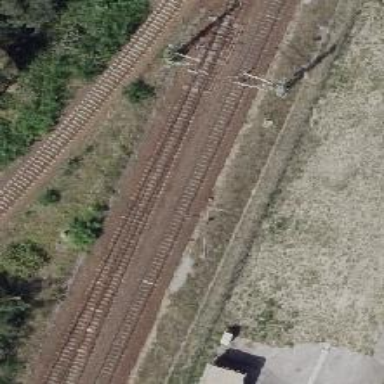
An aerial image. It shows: Rail on embankment with electrified contact lines.